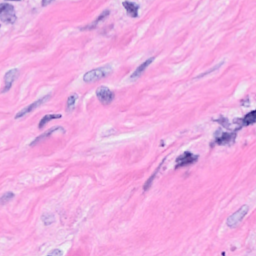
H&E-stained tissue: Breast